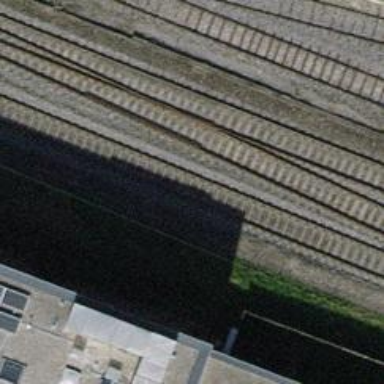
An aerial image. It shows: Single-track railway with electrified contact lines.